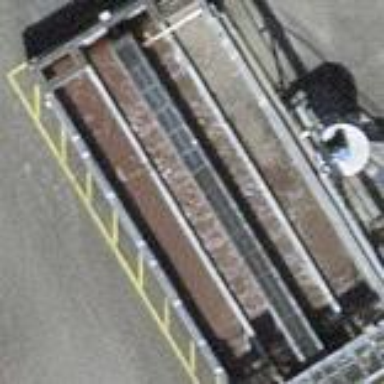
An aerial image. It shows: Body of wastewater.